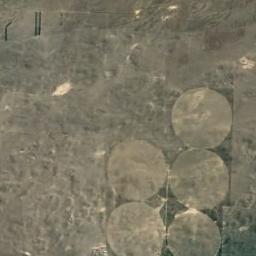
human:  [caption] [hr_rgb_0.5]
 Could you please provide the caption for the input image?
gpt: There are some bare circle farmland in the bare land .

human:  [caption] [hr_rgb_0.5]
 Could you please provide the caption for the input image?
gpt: Several khaki circular farmlands are surrounded by wasteland .

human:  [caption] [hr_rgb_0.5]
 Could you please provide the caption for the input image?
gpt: Different round fields have different colors .

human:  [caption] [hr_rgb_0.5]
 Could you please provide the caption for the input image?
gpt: Five neatly arranged tan circular farmland .

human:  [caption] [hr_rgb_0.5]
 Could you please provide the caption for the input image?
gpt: There are five yellow circular farmlands of the same size next to each other .